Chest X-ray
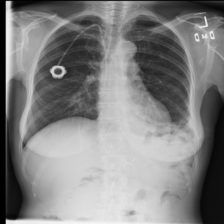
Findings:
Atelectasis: positive
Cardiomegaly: negative
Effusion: negative
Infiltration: negative
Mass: negative
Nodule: negative
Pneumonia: negative
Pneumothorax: negative
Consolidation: negative
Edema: negative
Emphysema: negative
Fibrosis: negative
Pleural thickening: negative
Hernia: negative